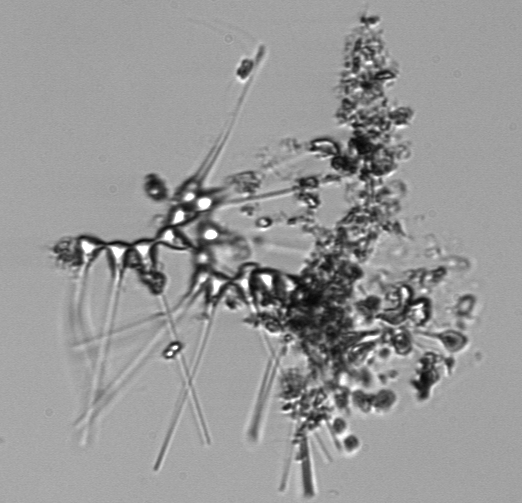
Label: Asterionellopsis_glacialis